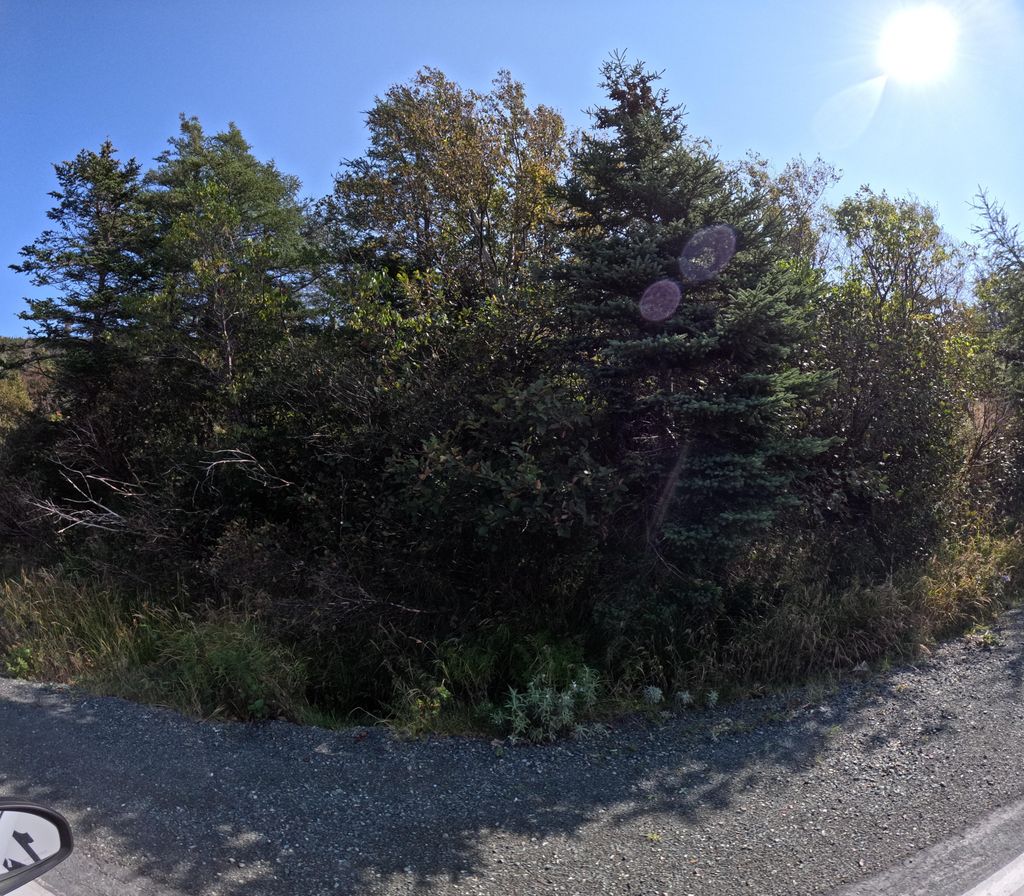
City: st_johns